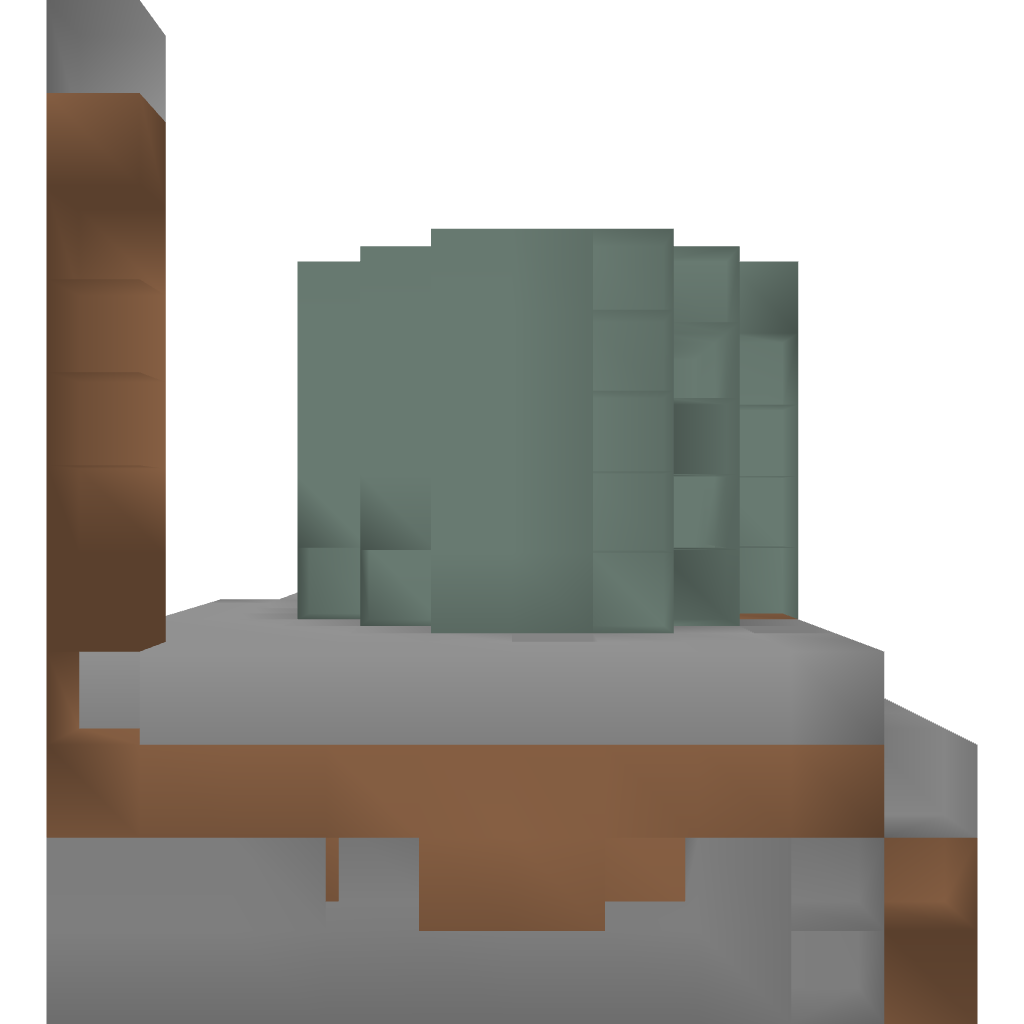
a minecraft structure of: ShopHeads